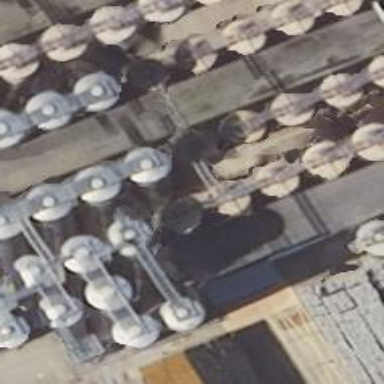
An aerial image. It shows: Storage tank that is man-made.